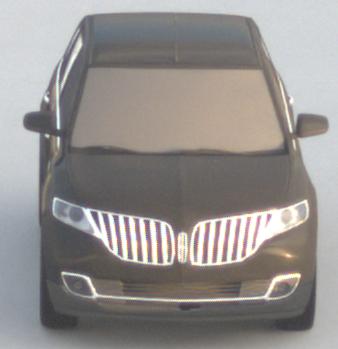
Make: Lincoln
Model: MKX
Detailed model: Gen. 1 CD3
Model produced from: 2010
Model produced until: 2015
Doors: 5
Color: black
Road condition: dry road
Daytime: sunrise or sunset
Contrast: low contrast